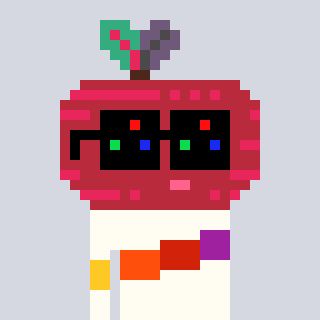
a pixel art character with square black sunglasses, a beet-shaped head and a grayscale-colored body on a cool background